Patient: sex M, age 61
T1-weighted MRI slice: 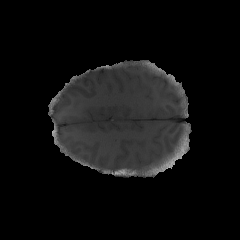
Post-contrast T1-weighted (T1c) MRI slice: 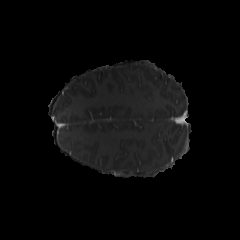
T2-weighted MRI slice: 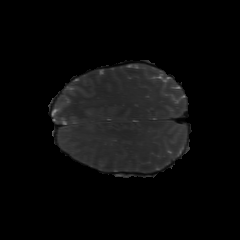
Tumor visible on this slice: no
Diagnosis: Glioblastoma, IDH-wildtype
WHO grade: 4